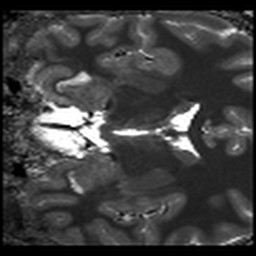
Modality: T1map
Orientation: coronal
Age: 25
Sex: female